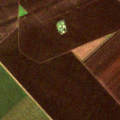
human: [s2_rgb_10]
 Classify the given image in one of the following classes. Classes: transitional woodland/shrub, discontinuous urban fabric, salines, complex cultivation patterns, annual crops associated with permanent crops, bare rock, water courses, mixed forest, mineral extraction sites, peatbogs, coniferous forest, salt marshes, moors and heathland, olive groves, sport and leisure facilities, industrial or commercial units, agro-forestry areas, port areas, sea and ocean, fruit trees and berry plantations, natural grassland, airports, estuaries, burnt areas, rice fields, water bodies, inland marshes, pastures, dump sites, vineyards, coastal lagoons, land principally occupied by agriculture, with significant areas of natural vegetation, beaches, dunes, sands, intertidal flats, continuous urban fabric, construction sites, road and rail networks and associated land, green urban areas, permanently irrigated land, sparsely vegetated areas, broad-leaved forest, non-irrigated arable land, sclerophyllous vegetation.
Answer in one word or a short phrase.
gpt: non-irrigated arable land